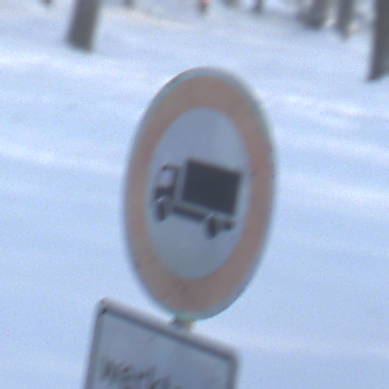
Verkehrszeichen: VerbotFuerKraftfahrzeugeUeberDreiKommaFuenfTonnen
Zusatzzeichen unten: ZeitangabenMitBeschraenkungAufWochentage1
Umgebung: Outdoor, Nature
Tageszeit: MorningAfternoon
Wetter: Clear
Licht: Natural
Jahreszeit: Winter
Kontrast: LowContrast